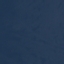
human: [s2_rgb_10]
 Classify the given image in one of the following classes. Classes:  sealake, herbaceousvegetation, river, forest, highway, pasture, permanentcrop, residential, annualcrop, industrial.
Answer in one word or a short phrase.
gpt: SeaLake